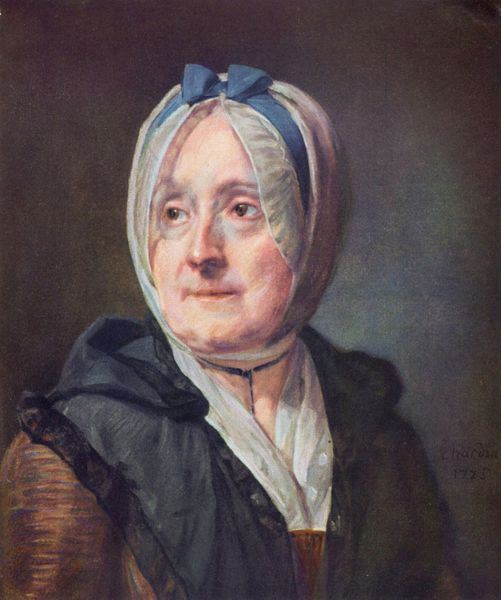
Titel: Portät der Frau Chardin
Künstler: Jean-Baptiste Siméon Chardin
Standort: Paris
Institution: Musée du Louvre
Schlagwörter: blau, dunkel, gemälde, haut, schatten, umhang, weiß, ausschnitt, braun, fenster, frankreich, frau, grau, hell, hintergrund, kleid, licht, mund, nase, pastell, profil, schwarz, vordergrund, ölbild, blick, dame, schal, schleier, tuch, haube, malerei, schleife, alt, jacke, kappe, mütze, wand, alte, augen, band, barock, bluse, falten, gesicht, kragen, pelz, bildnis, hals, holland, portrait, porträt, öl, ferne, fransen, mantel, sitzend, mutter, augenbrauen, brustbild, kinn, lippen, rechts, renaissance, rosa, traurig, schürze, wangen, halsband, bäuerin, kette, lila, violett, haarband, weiblich, kopftuch, halstuch, maler, deutsch, nachdenklich, rüschen, dreiviertelprofil, stola, betrachter, alter, amme, dreiviertel, seite, brille, augenringe, proträt, chardin, rosig, tracht, biedermeier, rau, leben, pelzmantel, halbprofil, sterben, schultertuch, aufklärung, cape, alte frau, oma, schmale lippen, weise, grossmutter, bäurin, lau, weiiß, pelzbesatz, güte, weisheit, blaues band, umhängetuch, erfahrung, tränensack, latour, mütterchen, rechtws, ältere frau, 1775, praun